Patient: sex F, age 55
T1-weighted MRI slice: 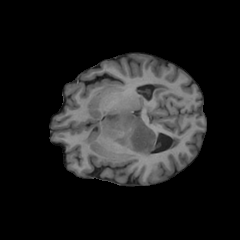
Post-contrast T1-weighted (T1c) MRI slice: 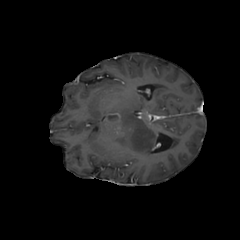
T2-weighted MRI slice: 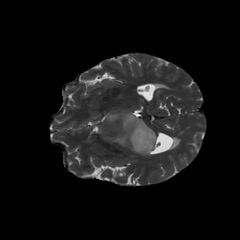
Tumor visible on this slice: yes
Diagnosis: Glioblastoma, IDH-wildtype
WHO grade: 4